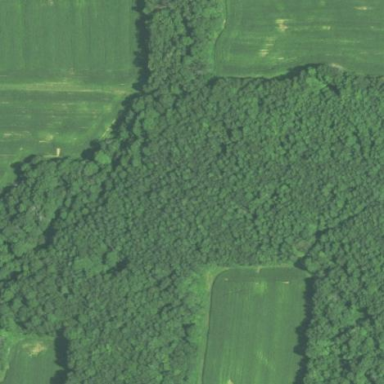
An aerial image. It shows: Beautiful woodland area.